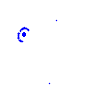
Particle: kaon